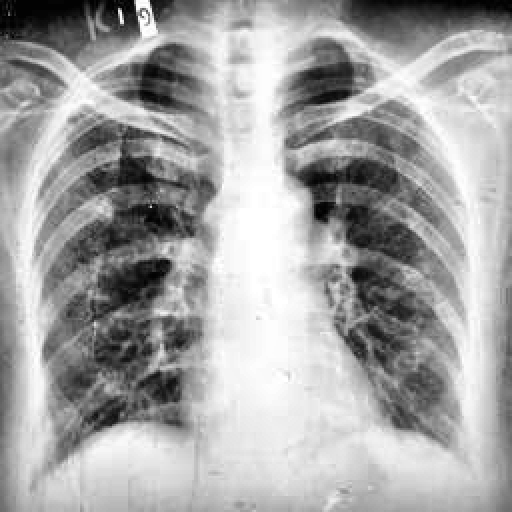
Finding: TUBERCULOSIS